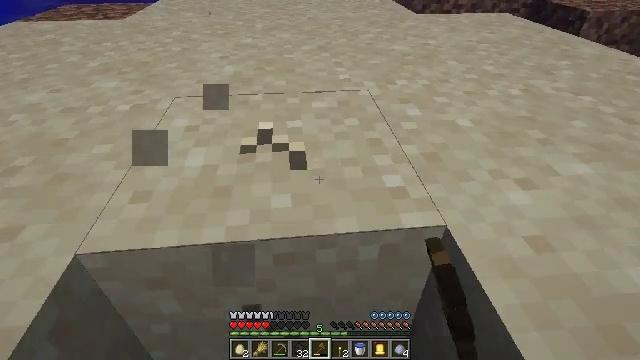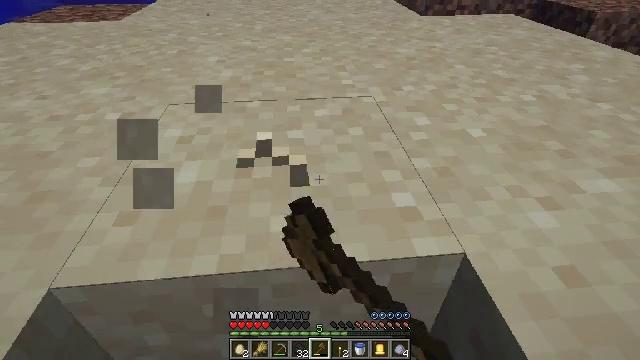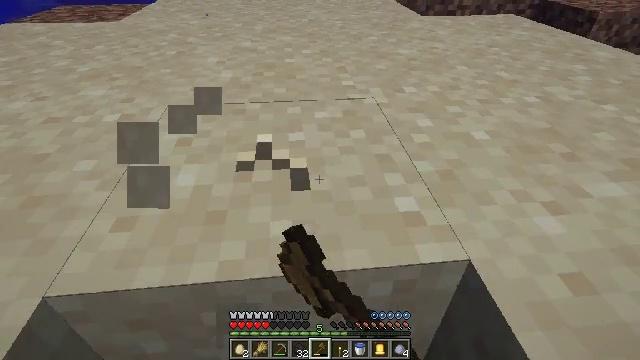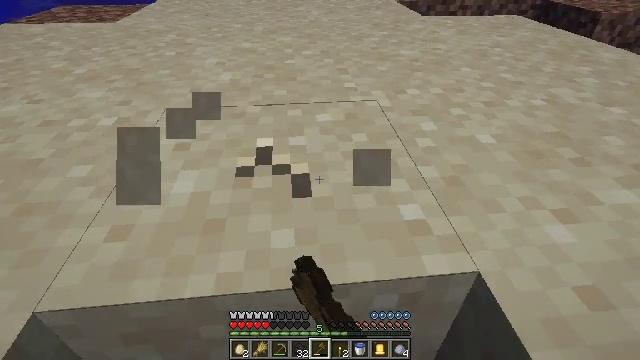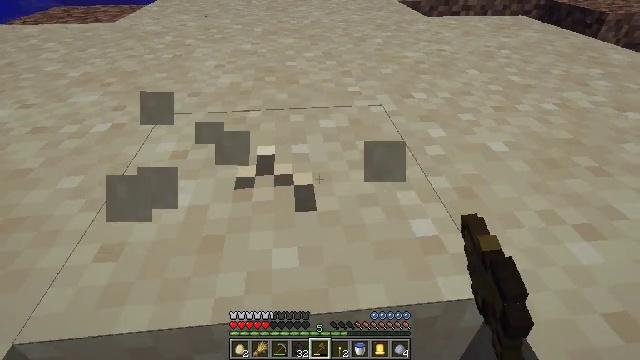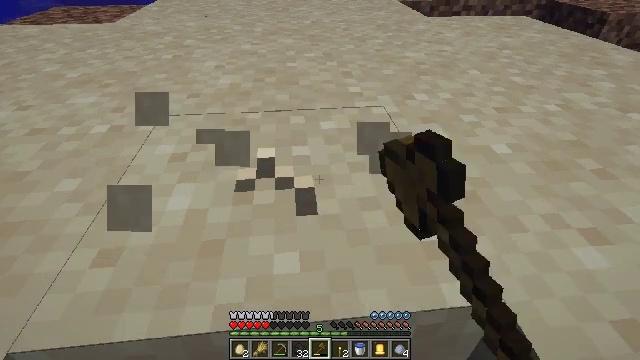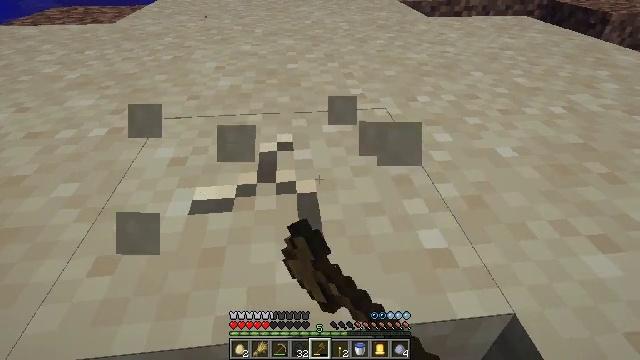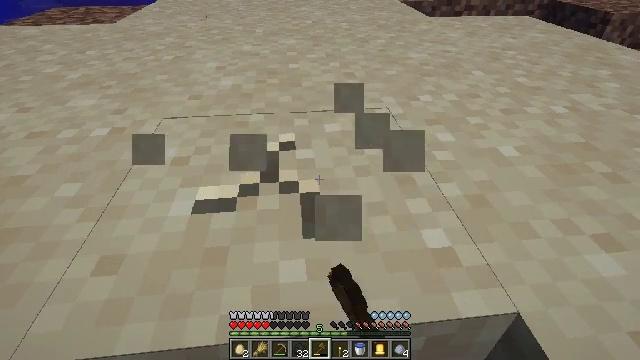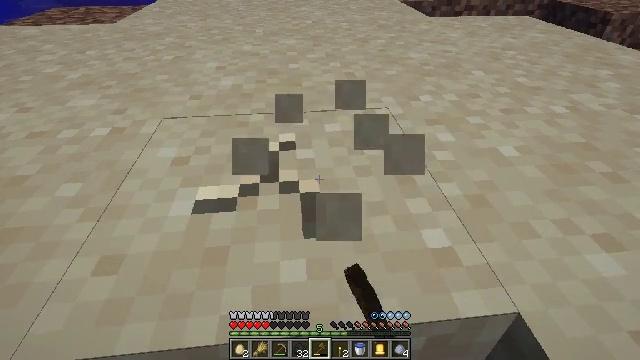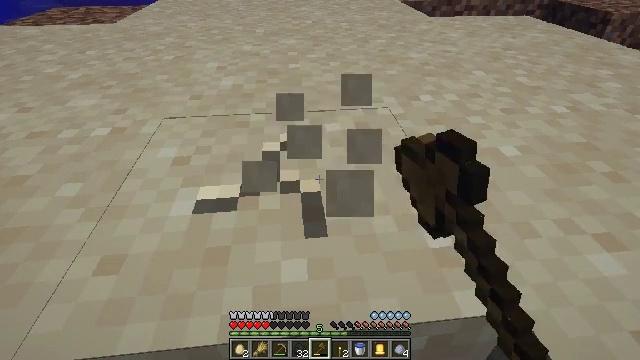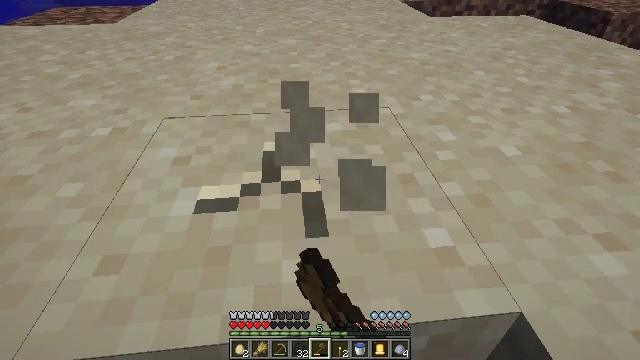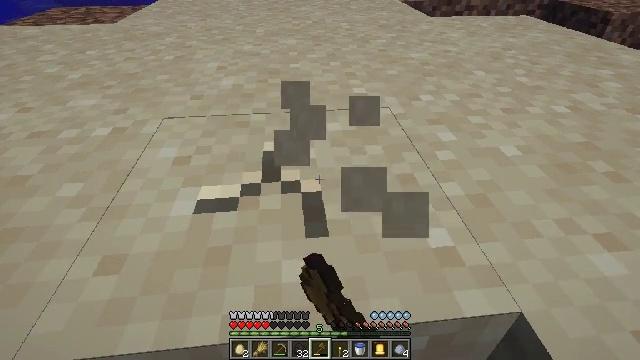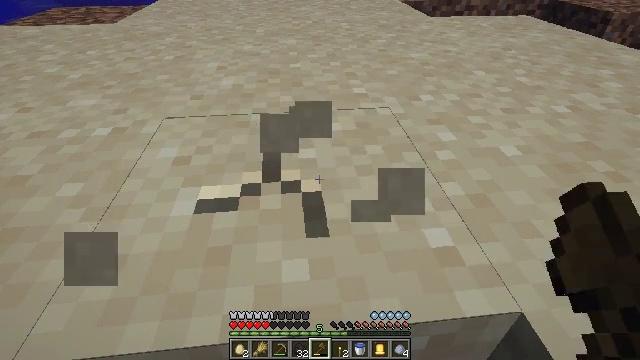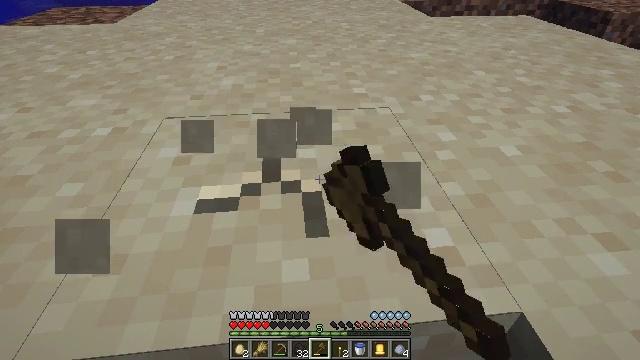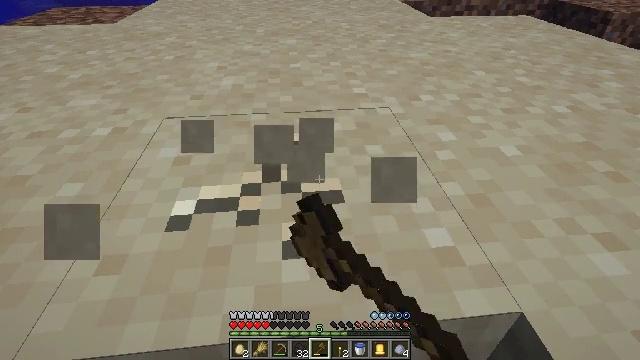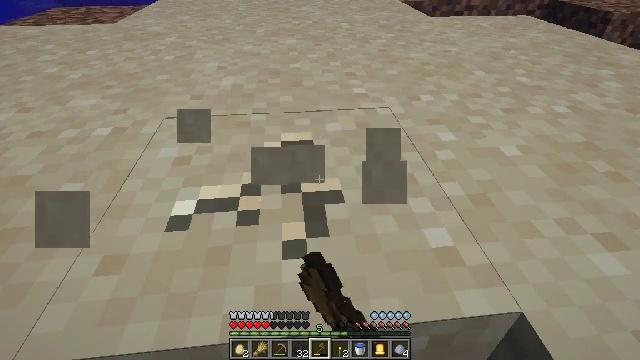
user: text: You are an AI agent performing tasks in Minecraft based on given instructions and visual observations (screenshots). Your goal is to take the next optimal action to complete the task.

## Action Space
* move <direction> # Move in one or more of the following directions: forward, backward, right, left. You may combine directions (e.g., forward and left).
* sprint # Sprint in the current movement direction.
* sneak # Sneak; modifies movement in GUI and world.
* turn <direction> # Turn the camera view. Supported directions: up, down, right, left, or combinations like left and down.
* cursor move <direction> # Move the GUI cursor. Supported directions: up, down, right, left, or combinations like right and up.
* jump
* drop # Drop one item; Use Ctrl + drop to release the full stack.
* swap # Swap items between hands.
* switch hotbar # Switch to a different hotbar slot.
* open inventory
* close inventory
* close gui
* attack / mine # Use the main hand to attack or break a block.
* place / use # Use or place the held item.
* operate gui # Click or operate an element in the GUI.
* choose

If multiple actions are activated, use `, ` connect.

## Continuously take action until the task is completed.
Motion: motion action
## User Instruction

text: Break the sand block.
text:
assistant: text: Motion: attack / mine
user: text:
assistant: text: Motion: attack / mine
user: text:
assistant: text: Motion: attack / mine
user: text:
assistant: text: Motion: attack / mine
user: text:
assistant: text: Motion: attack / mine
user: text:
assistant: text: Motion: attack / mine
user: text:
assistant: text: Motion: attack / mine
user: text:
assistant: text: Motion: attack / mine
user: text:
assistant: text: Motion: attack / mine
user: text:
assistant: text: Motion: attack / mine
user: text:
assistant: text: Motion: attack / mine
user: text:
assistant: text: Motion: attack / mine
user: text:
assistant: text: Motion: attack / mine
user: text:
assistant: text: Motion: attack / mine
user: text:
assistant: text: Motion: attack / mine
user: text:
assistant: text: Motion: attack / mine
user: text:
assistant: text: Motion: attack / mine
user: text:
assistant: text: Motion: attack / mine
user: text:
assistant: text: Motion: attack / mine
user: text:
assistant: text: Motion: attack / mine
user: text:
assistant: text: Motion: attack / mine
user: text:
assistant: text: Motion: attack / mine
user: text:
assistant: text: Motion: attack / mine
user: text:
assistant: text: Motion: attack / mine
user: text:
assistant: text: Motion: attack / mine
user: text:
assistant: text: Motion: attack / mine
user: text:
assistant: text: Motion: attack / mine
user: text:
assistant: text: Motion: attack / mine
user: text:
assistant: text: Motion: attack / mine
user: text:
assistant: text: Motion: attack / mine